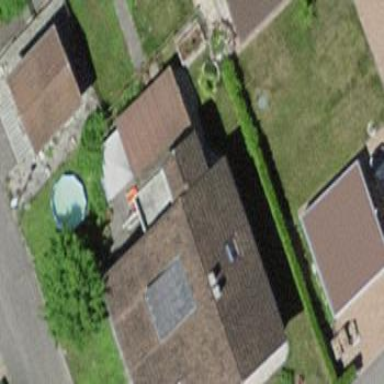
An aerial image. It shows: Building with tiled roof.